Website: bh-photo
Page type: address-validator
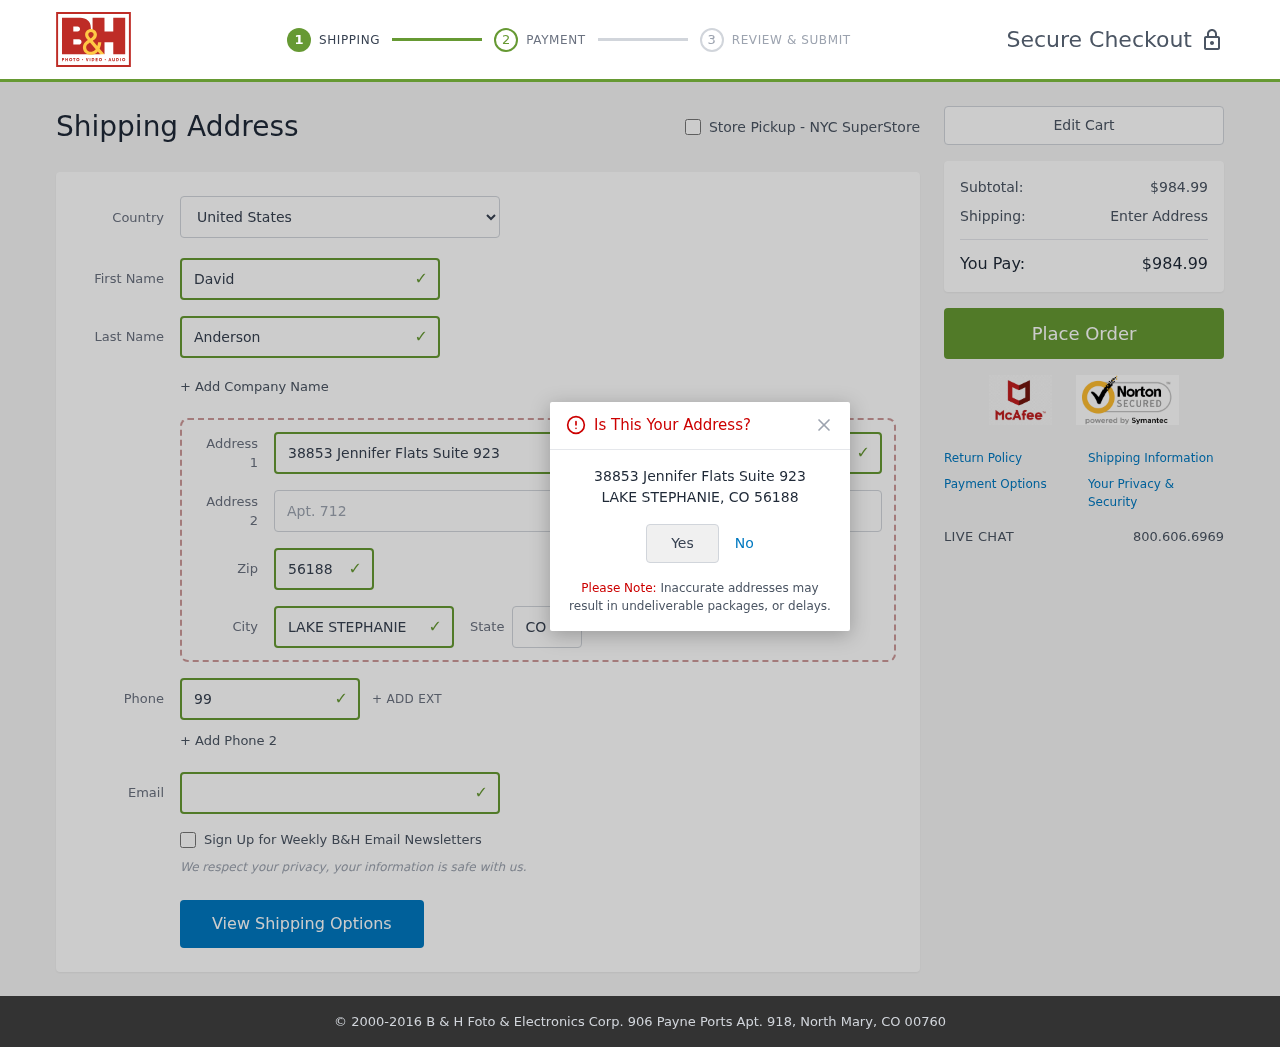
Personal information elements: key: PII_CITY
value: Lake Stephanie
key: PII_COUNTRY
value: United States
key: PII_EMAIL
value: danderson@hotmail.com
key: PII_FIRSTNAME
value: David
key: PII_LASTNAME
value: Anderson
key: PII_PHONE
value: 9995444412
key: PII_POSTCODE
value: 56188
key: PII_STATE_ABBR
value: CO
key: PII_STREET
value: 38853 Jennifer Flats Suite 923
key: PII_STREET2
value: Apt. 712
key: PII_CITY_CONFIRM
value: LAKE STEPHANIE
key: PII_POSTCODE_FULL
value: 56188
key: PII_POSTCODE_NUMERIC
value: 56188
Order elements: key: ORDER_SUBTOTAL
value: $984.99
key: ORDER_TOTAL
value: $984.99